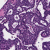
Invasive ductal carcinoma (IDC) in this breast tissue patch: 0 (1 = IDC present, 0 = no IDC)